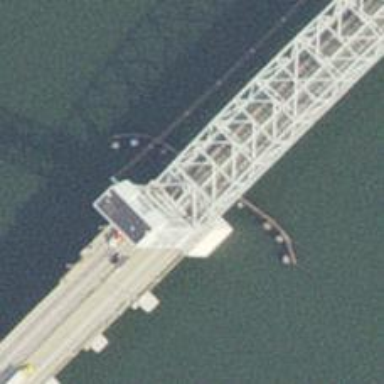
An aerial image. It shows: Lift bridge crossing trunk highway.